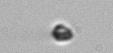
Label: nanoplankton_mix